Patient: sex F, age 67
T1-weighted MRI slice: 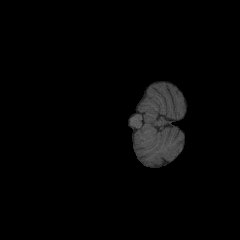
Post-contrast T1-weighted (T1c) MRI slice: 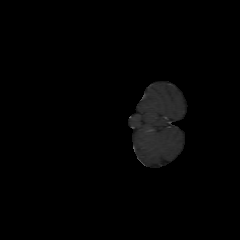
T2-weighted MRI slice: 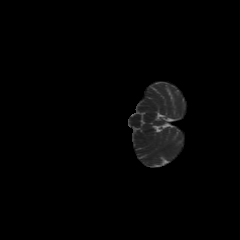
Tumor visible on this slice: no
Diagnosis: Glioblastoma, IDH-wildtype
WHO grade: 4